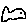
Label: fish